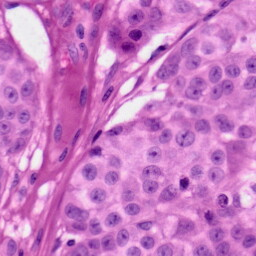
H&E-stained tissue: Skin